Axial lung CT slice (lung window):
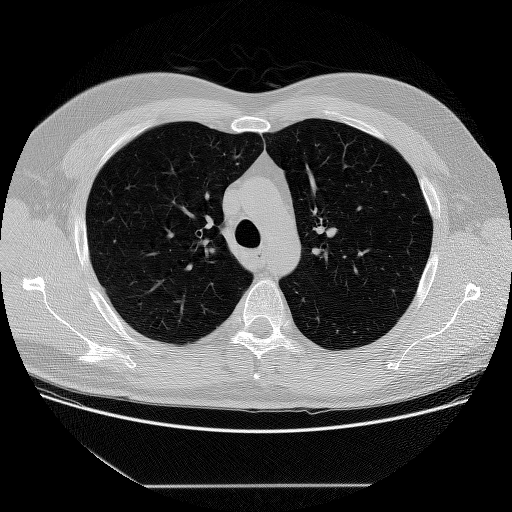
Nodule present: no